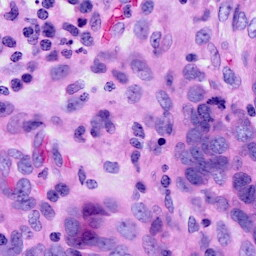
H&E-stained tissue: Ovarian